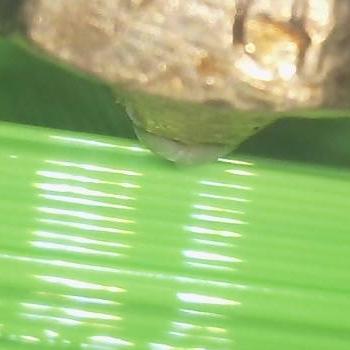
Flow rate: 62%